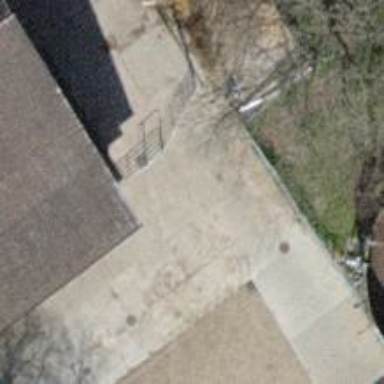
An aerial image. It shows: Alleyway designated as service road.